Question: I'm using Jquery Datatables and experiencing some problems in deferred loading using ajax.
One of my problems is that the page number exceeds to the expected page.
For example:
I got '1 to 10 of 82', I'm expecting that the page number goes from '1, 2, 3, 4, ..., 8' only but I'm experiencing this instead '1, ..., 9, 10, 11' and they are active buttons and display no data at all.
Here is an example of my settings to datatables
'''
$('#table').DataTable({
processing: true,
serverSide: true,
deferLoading: totalData,
ajax: {
url: url,
type: 'GET',
data: { data },
autoWidth: false,
responsive: true,
ordering: false,
scrollX: true,
dom: "Bfrtip",
});
'''

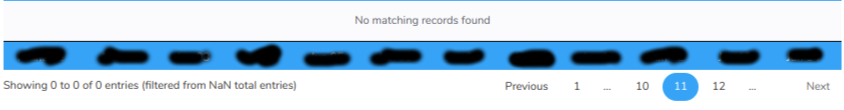
Answer: As default page length is 10
Incorrect data within paging number is maybe from your server side processing.
You can inspect the network JSON response from your server and make sure its follow Datatable request params especially 'start' and 'length' when querying from database.
Example of Datatable Ajax request params:
'''
draw: 1
columns[0][data]: id
columns[0][name]:
columns[0][searchable]: true
columns[0][orderable]: true
columns[0][search][value]:
columns[0][search][regex]: false
columns[1][data]: file_name
columns[1][name]:
columns[1][searchable]: true
columns[1][orderable]: true
columns[1][search][value]:
columns[1][search][regex]: false
columns[2][data]: delivery_qty
columns[2][name]:
columns[2][searchable]: true
columns[2][orderable]: true
columns[2][search][value]:
columns[2][search][regex]: false
columns[3][data]: submission_status
columns[3][name]:
columns[3][searchable]: true
columns[3][orderable]: true
columns[3][search][value]:
columns[3][search][regex]: false
order[0][column]: 0
order[0][dir]: asc
start: 0
length: 10
search[value]:
search[regex]: false
action: get_submission_data
_: 1563616425364
'''
Example of response JSON format:
'{"draw":1,"recordsFiltered":0,"recordsTotal":0,"data":[{1,..},{2,..}]}'